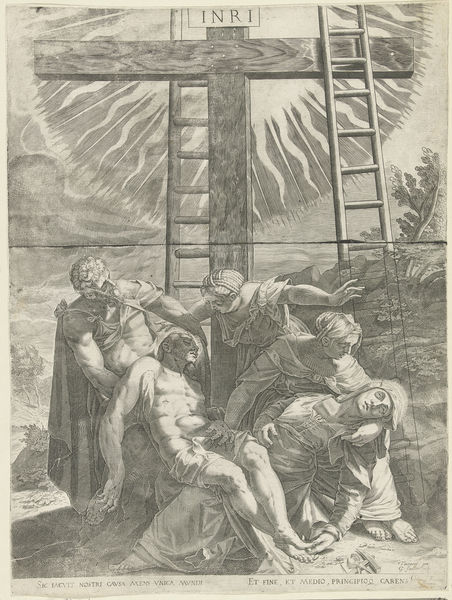
Titel: Kruisafneming
Künstler: Aegidius Sadeler
Standort: Amsterdam
Institution: Rijksmuseum
Schlagwörter: frauen, menschen, frau, licht, männer, tuch, tod, sonne, mantel, leiter, kreuz, strahlen, druck, jesus, kreuzabnahme, maria, leitern, golgatha, inri, jsus, kreutigung, iinri